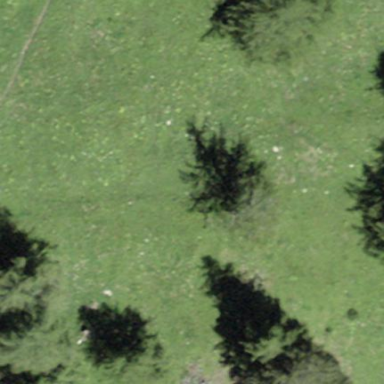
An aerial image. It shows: Forest area.